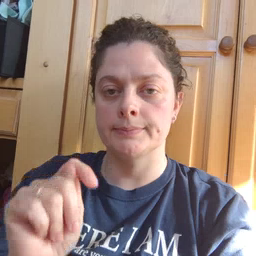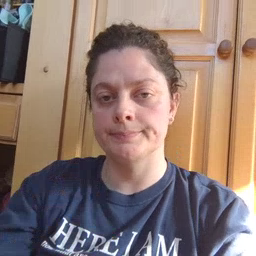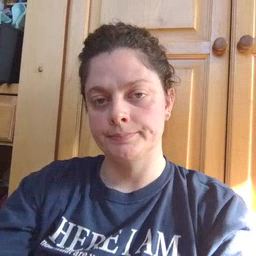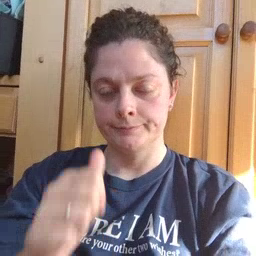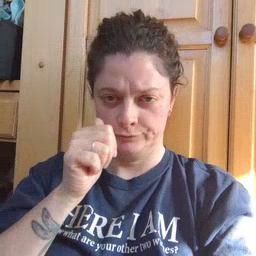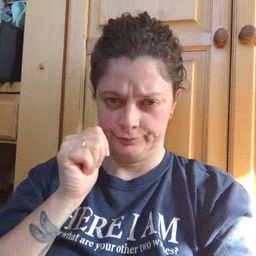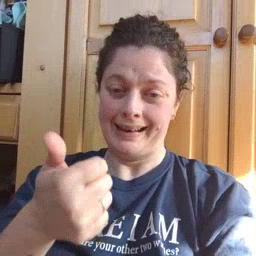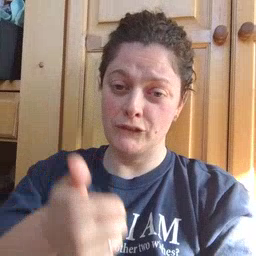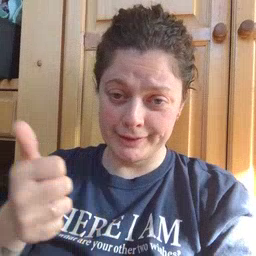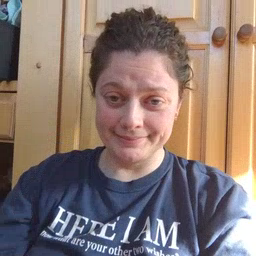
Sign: every